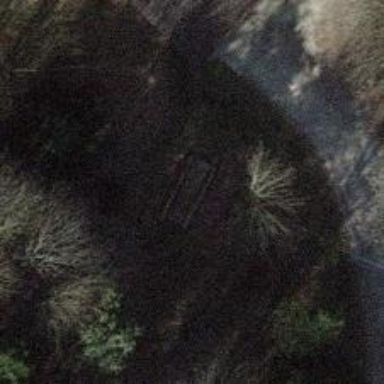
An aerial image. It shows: Picnic table located in leisure land area.